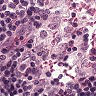
Metastatic tissue present: no